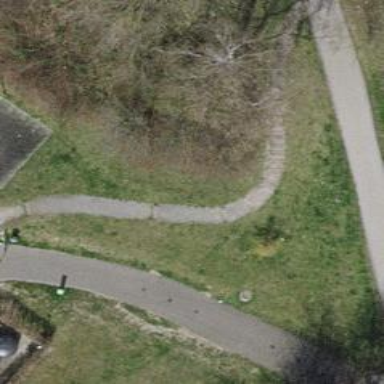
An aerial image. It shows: Gravel steps.